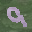
Label: 9